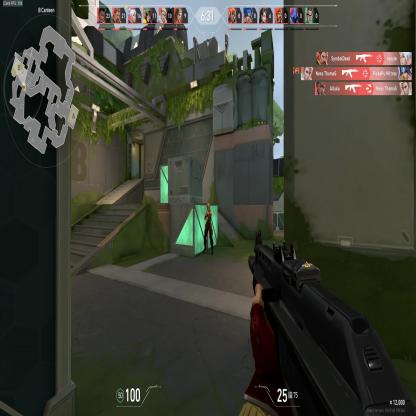
Label: enemy